Field crop: tomato
Growth stage: 1
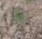
Species: solanum